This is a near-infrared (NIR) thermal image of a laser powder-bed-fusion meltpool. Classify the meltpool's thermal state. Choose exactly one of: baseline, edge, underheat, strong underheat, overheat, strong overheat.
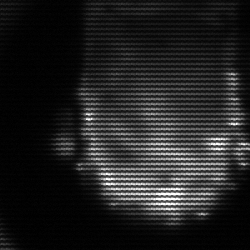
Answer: baseline